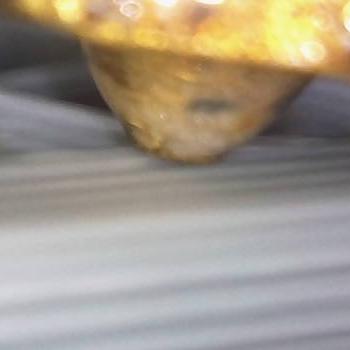
Flow rate: 54%